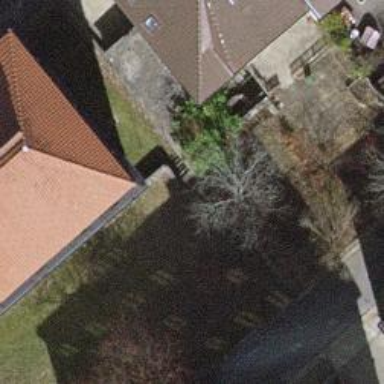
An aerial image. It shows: Residential garden.